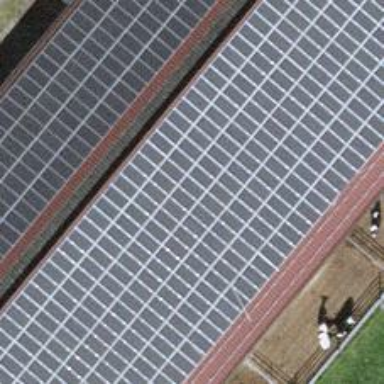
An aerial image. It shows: Solar power generator using photovoltaic panels.